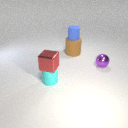
small cyan rubber cylinder below small red metal cube